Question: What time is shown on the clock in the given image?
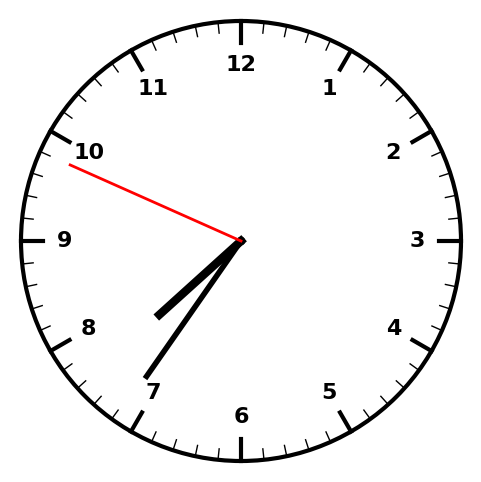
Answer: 07:35:49